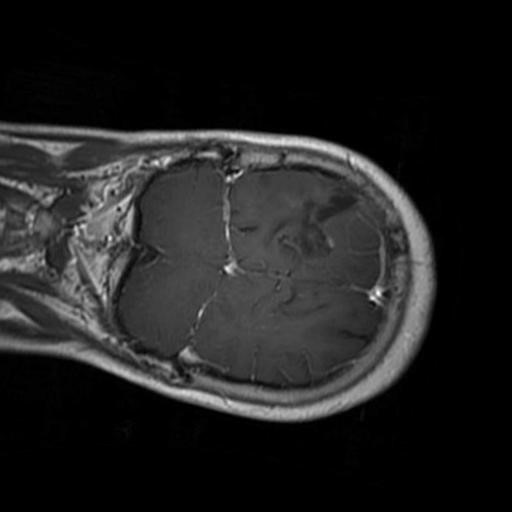
Label: brain_glioma